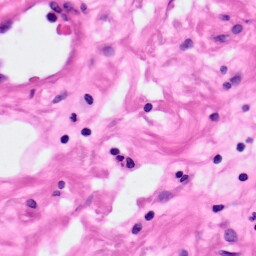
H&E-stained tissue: Pancreatic